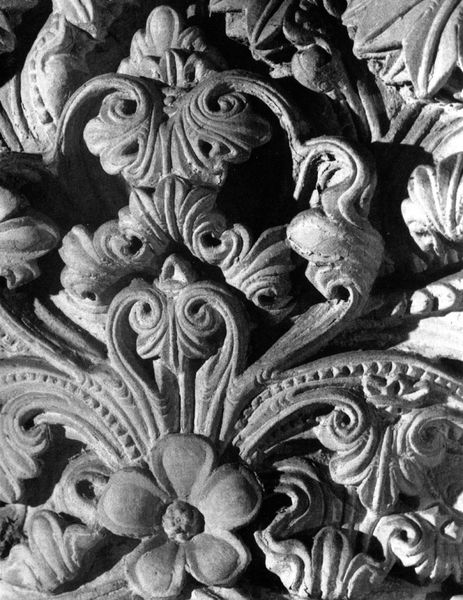
Titel: Dom zu Magdeburg
Standort: Magdeburg, Dom (EU - D - Sachsen-Anhalt)
Schlagwörter: blätter, ausschnitt, blume, holz, blüte, blüten, muster, ornament, stein, ranken, schwung, relief, detail, dekor, floral, ornamente, verzierung, stuck, foto, plastisch, schwarzweiß, ranke, schnitzerei, voluten, rosette, rosetten, arkanthus, stin, stuk, halbrelief, akanthusblatt, st, arkanthusblätter, blpte, schung